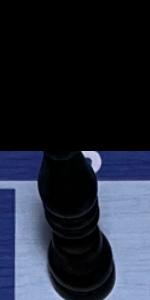
Label: Bishop_Black